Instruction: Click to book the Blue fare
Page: flights
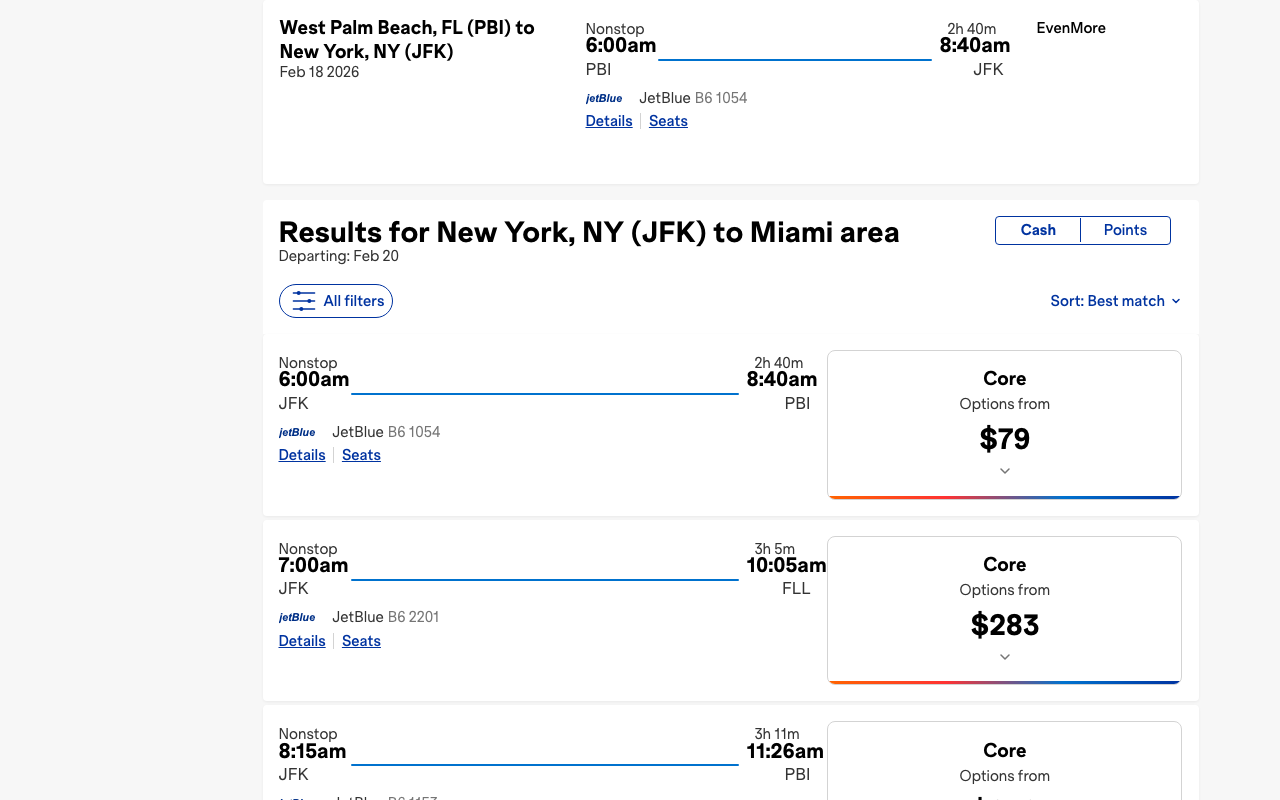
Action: click